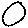
Label: circle